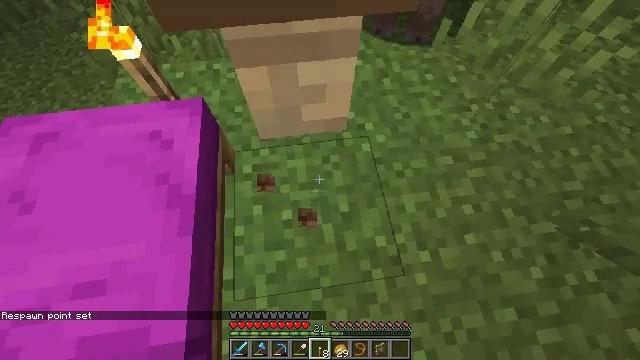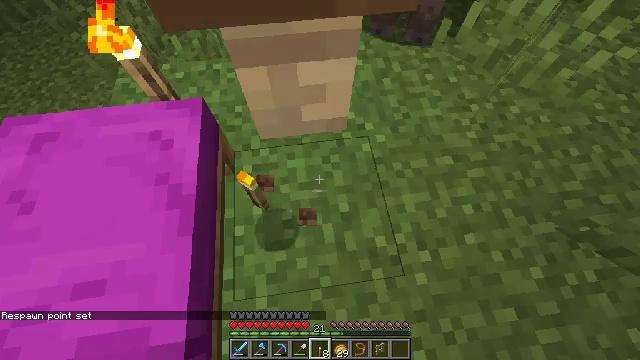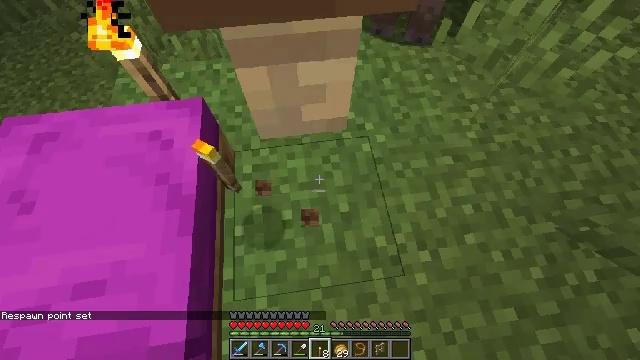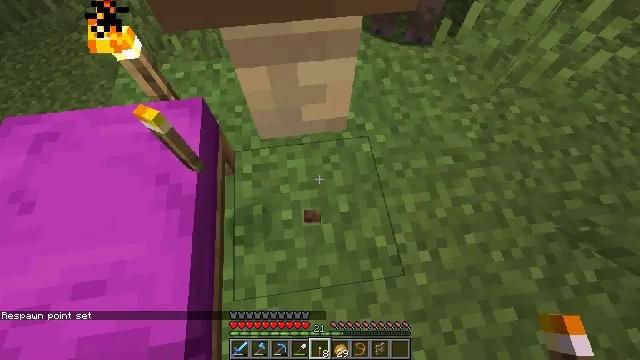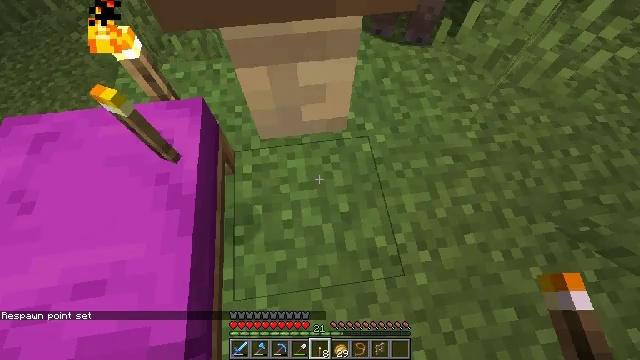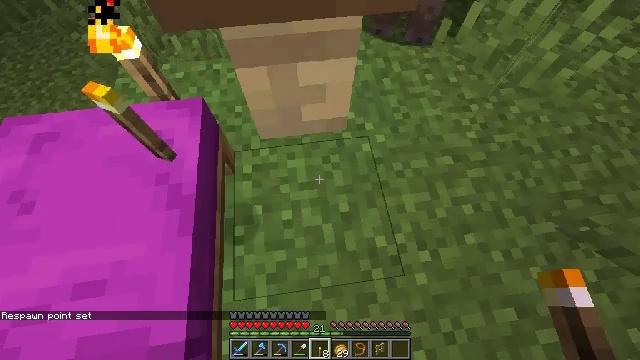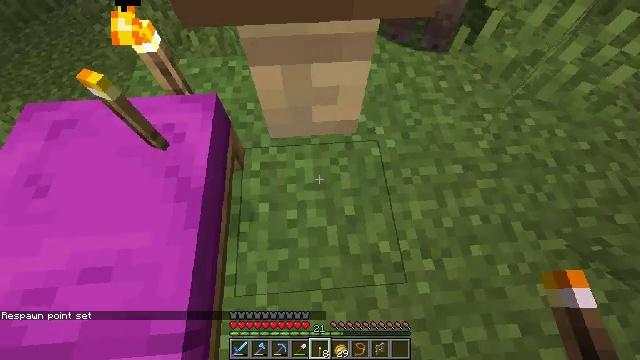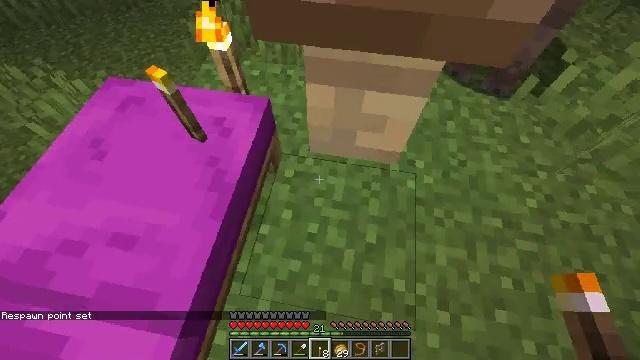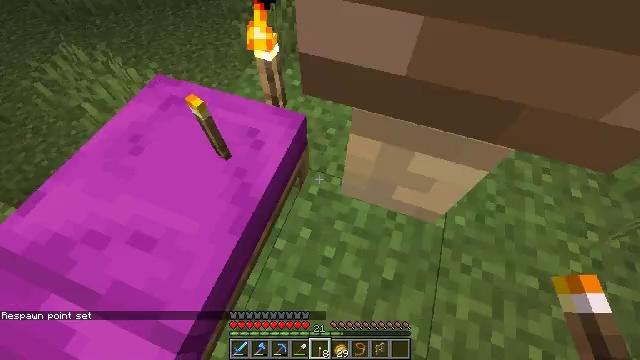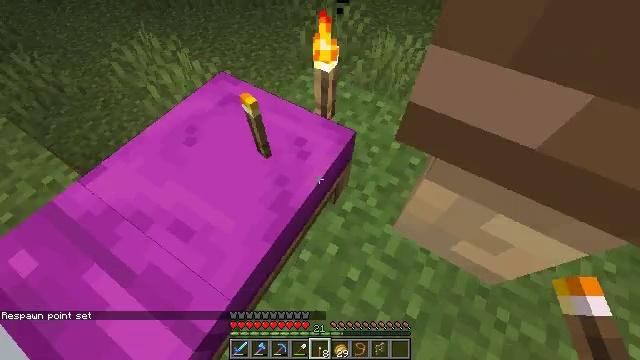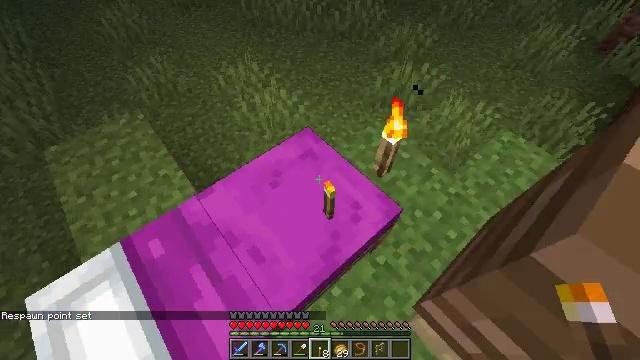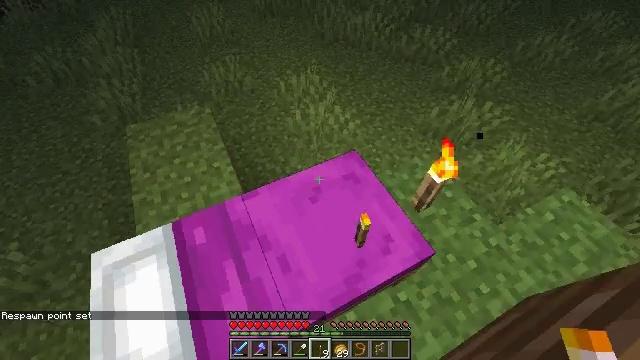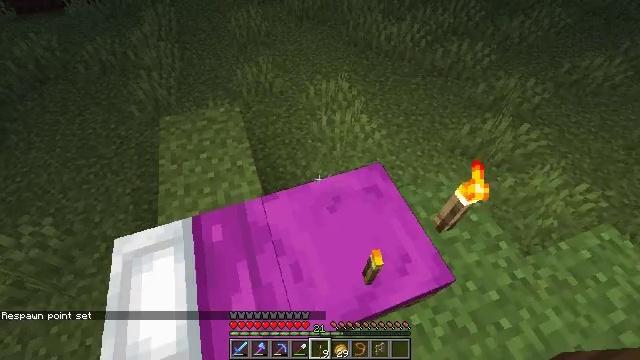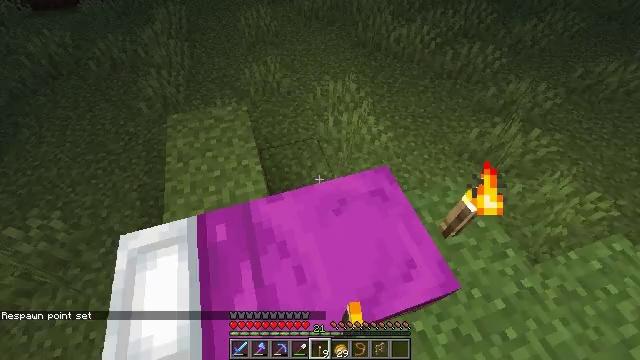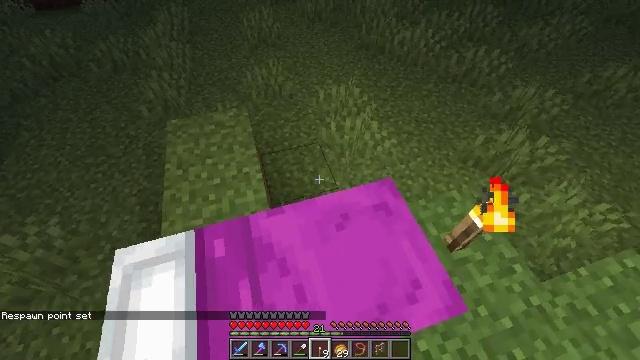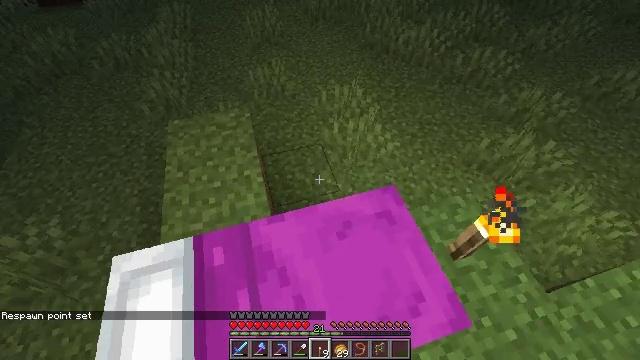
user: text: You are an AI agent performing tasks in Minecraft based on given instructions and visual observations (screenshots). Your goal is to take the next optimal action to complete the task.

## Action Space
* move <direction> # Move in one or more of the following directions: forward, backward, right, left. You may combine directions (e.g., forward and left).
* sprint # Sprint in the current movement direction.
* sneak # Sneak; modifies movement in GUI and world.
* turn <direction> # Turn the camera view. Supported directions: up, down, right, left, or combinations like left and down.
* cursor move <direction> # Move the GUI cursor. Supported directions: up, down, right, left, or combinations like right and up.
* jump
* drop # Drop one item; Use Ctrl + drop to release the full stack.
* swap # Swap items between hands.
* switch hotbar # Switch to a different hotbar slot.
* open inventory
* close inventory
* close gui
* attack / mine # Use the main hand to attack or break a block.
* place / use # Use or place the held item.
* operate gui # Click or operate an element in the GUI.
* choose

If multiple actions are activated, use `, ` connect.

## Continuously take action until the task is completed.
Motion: motion action
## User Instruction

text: Dismantle the magenta bed.
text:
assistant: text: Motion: no_op
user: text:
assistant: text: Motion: no_op
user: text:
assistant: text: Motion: no_op
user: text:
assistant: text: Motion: no_op
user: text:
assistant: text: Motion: no_op
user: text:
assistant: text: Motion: turn left
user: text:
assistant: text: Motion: move forward, turn left and up
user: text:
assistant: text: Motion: move forward, turn left and up
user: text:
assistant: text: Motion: move forward, turn left and up
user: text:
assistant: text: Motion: move forward, turn left and up
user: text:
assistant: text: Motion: turn left and up
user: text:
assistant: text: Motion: turn left
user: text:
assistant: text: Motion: turn left
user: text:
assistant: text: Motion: move forward
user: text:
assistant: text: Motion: move forward
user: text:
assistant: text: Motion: move forward, turn left and down
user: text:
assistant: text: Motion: turn down
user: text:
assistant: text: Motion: turn down
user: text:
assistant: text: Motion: turn left and down
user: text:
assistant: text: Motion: turn left and down
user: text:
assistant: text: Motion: turn left and down
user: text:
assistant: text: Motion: turn left and down
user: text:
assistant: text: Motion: turn left and down
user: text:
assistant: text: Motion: no_op
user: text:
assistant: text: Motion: use / place
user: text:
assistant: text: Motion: use / place
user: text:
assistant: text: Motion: no_op
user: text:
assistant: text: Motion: no_op
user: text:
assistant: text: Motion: no_op
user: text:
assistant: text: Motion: no_op